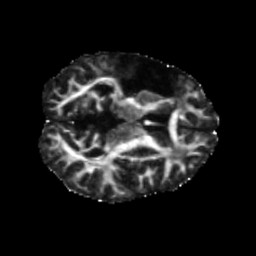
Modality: FA
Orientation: axial
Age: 36
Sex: female
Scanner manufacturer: siemens
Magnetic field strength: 3 T
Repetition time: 5.47 s
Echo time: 0.0854 s